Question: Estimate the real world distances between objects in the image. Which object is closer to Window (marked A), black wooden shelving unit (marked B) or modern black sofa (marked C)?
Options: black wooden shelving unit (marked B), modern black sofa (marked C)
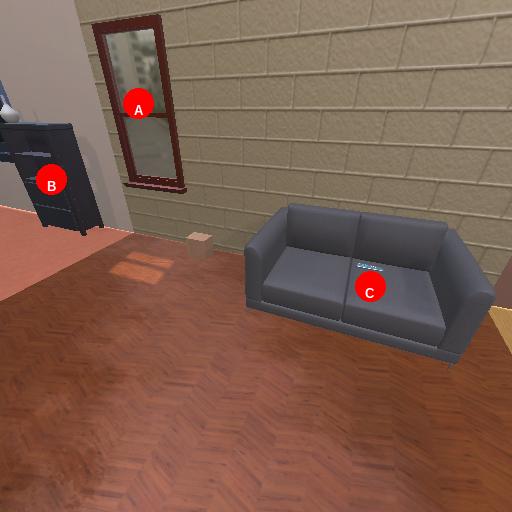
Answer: black wooden shelving unit (marked B)